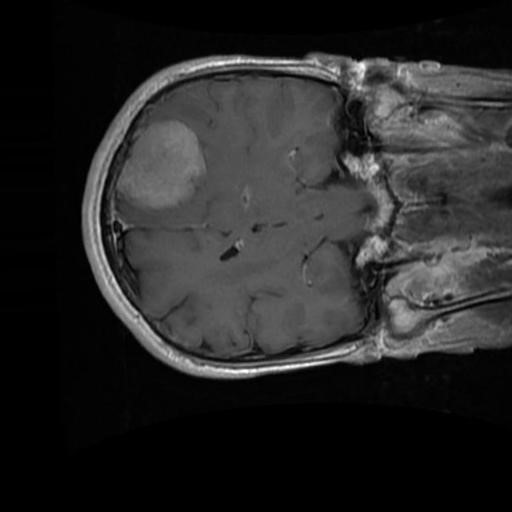
Label: brain_menin